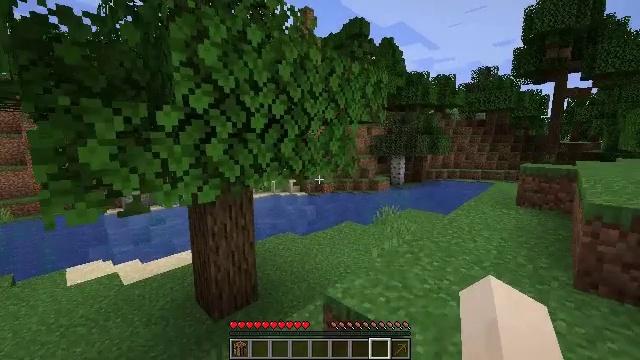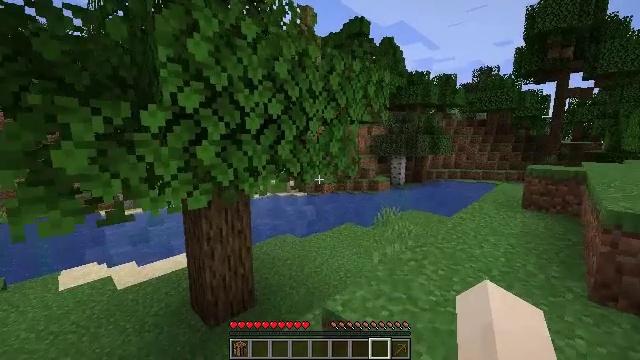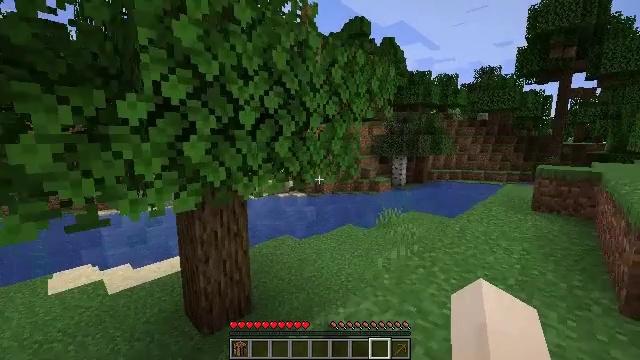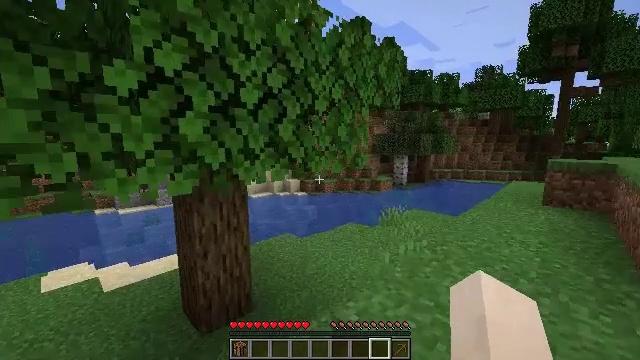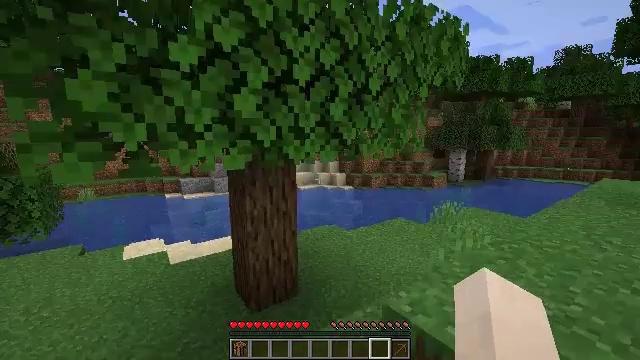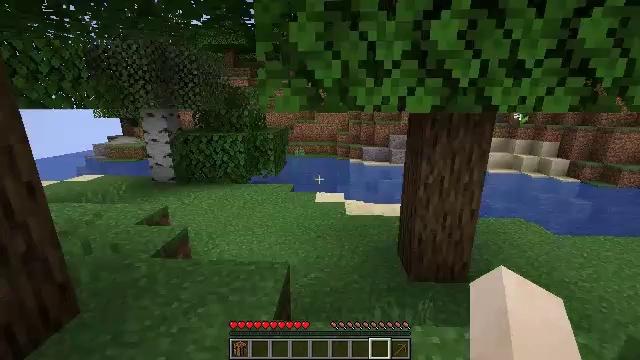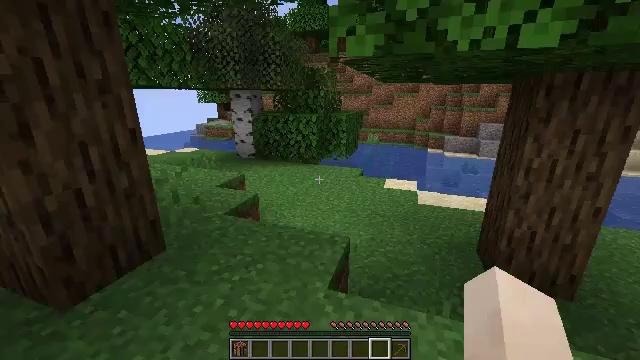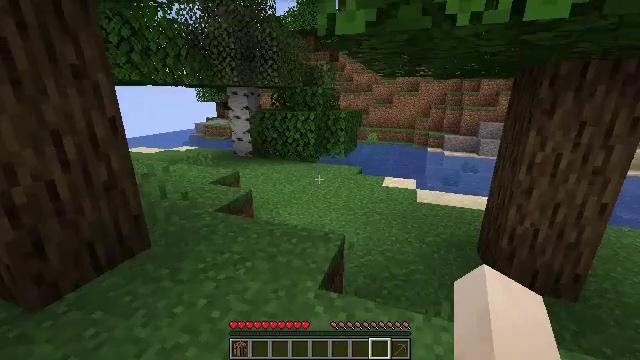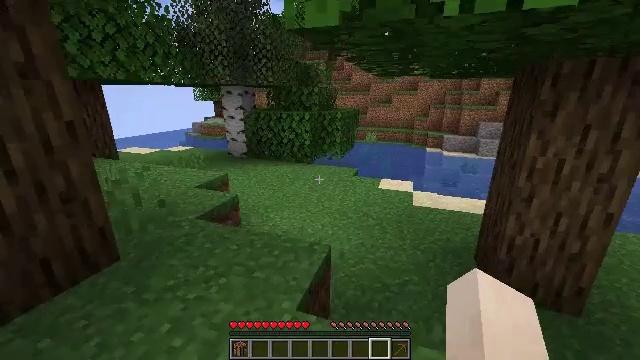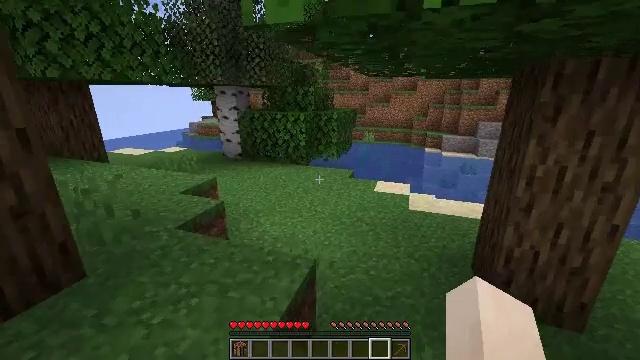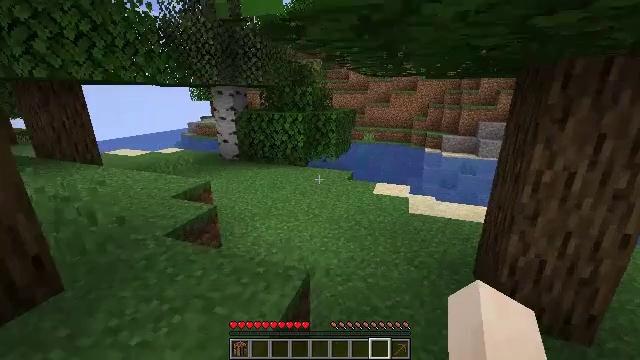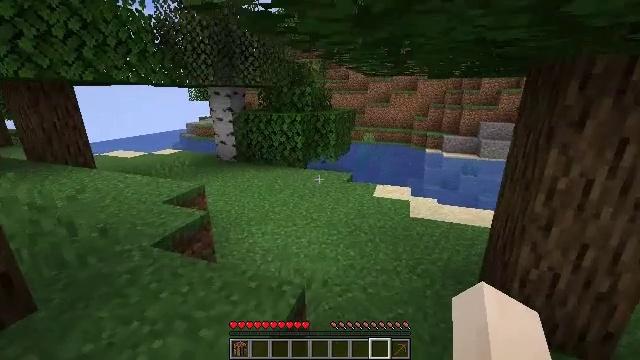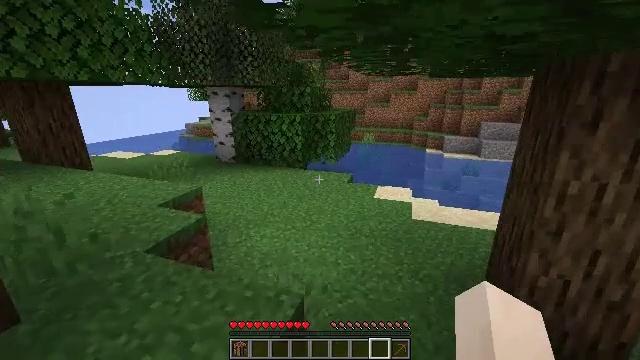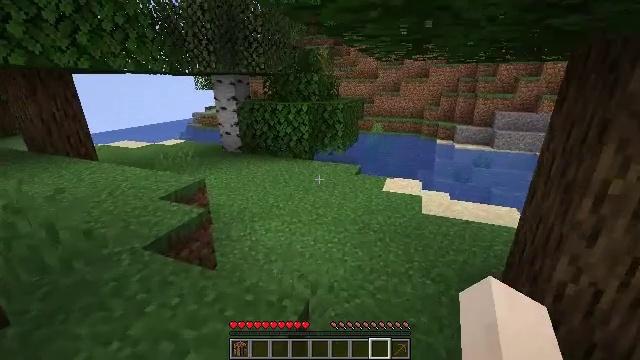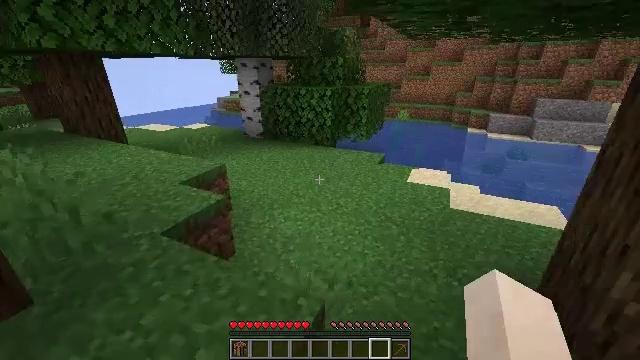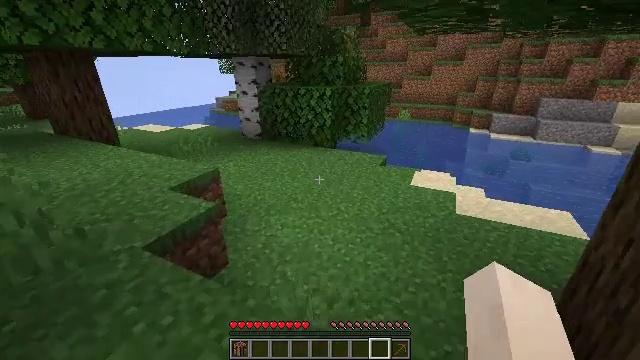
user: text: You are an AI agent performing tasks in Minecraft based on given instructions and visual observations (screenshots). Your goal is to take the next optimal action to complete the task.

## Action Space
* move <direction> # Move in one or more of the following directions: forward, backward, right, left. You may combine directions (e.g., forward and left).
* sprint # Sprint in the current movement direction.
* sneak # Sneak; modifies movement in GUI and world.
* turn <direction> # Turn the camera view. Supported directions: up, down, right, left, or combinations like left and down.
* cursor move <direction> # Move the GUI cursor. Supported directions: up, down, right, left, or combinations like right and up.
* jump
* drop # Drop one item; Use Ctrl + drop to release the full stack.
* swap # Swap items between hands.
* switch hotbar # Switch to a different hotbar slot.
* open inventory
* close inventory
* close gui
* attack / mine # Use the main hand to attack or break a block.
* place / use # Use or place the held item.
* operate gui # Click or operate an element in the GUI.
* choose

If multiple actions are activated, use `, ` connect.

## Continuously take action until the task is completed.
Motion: motion action
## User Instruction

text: Kill the salmon.
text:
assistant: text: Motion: move forward
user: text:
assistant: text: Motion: move forward and move left
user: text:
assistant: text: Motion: move forward and move left
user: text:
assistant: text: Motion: move forward and move left, turn left and down
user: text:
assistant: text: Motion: move forward and move left, turn left and down
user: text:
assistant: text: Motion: move forward and move left, turn left and down
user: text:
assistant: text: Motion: move forward and move right
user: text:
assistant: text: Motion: move forward and move right
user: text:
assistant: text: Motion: move forward and move right
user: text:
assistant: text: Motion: move forward
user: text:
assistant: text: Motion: move forward
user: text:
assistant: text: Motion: move forward
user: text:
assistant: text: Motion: move forward, turn left and down
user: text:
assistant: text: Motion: move forward, turn left and down
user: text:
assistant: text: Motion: move forward
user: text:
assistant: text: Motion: move forward and move right
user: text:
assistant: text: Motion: move forward and move right
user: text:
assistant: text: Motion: move forward and move right
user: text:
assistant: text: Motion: move forward and move right
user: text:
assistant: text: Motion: move forward and move right, turn up
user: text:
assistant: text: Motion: move forward and move right, turn right and up
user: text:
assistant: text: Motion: move forward and move right, turn right and up
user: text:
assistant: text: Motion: move forward, turn right
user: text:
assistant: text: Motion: move forward, turn left
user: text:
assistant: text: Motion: move forward
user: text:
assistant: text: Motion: move forward
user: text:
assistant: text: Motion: move forward
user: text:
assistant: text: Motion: move forward
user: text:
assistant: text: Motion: move forward
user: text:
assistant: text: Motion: move forward